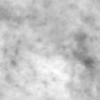
Label: no_change